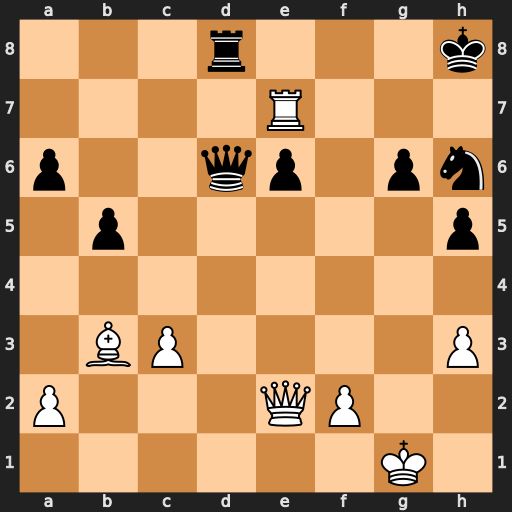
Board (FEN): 3r3k/4R3/p2qp1pn/1p5p/8/1BP4P/P3QP2/6K1
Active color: w
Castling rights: -
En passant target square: -
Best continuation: Rxe6 Qf4 Rxg6